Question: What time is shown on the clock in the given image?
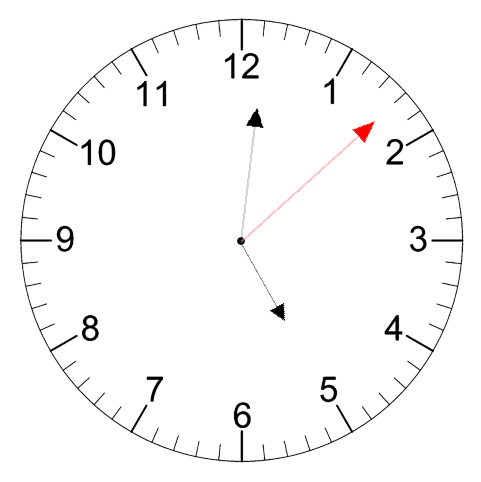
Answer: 05:01:08